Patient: sex M, age 65
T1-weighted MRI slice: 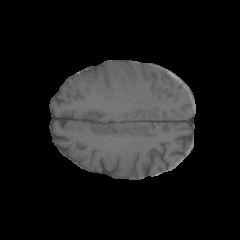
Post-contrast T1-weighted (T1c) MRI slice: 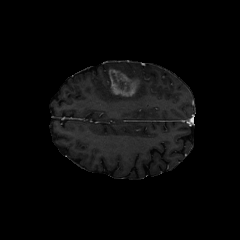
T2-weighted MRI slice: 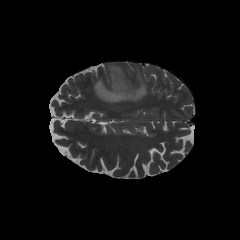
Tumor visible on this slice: yes
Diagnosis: Glioblastoma, IDH-wildtype
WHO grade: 4